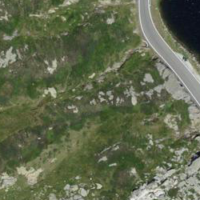
EUNIS habitat code: 31
Species observed at this site:
Hesperia comma
Adenostyles alliariae